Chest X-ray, PA view. Patient: 24 years old, sex F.
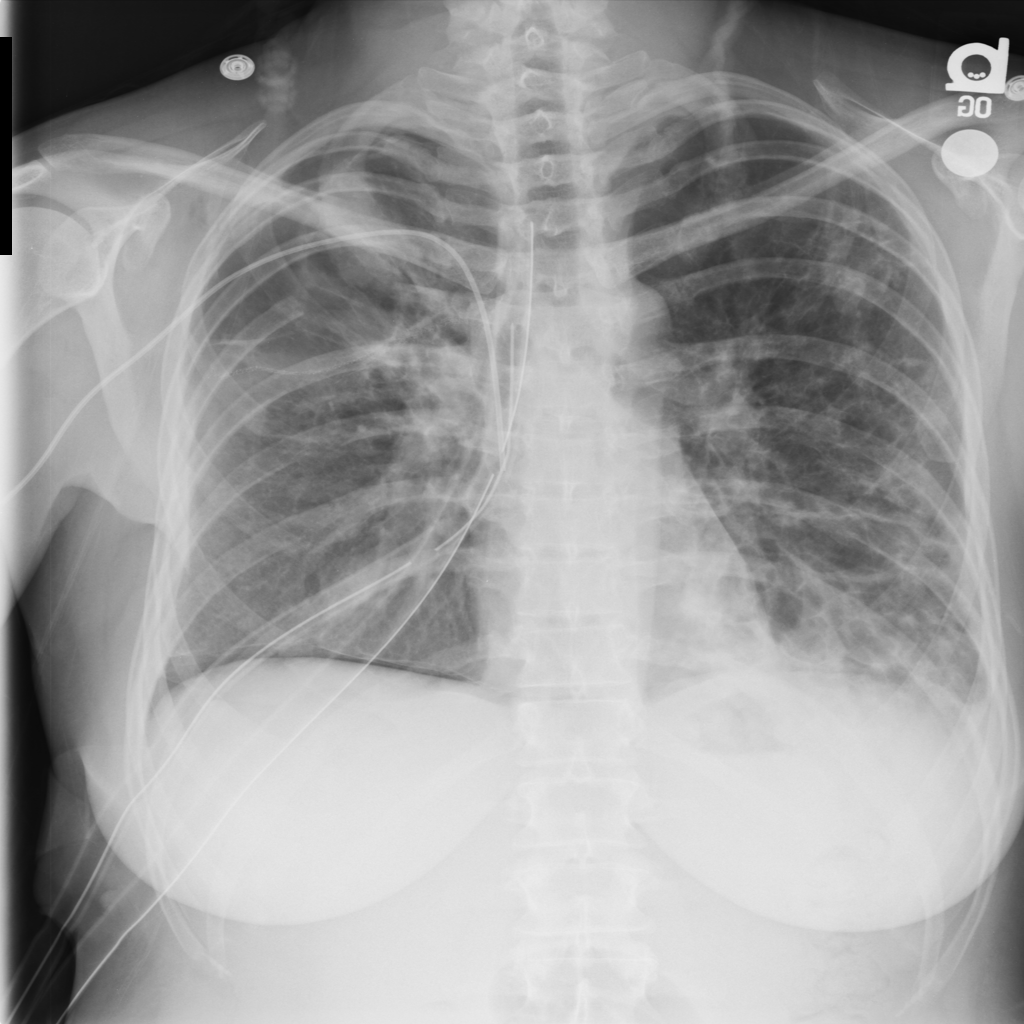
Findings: Infiltration, Pneumothorax